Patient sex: M
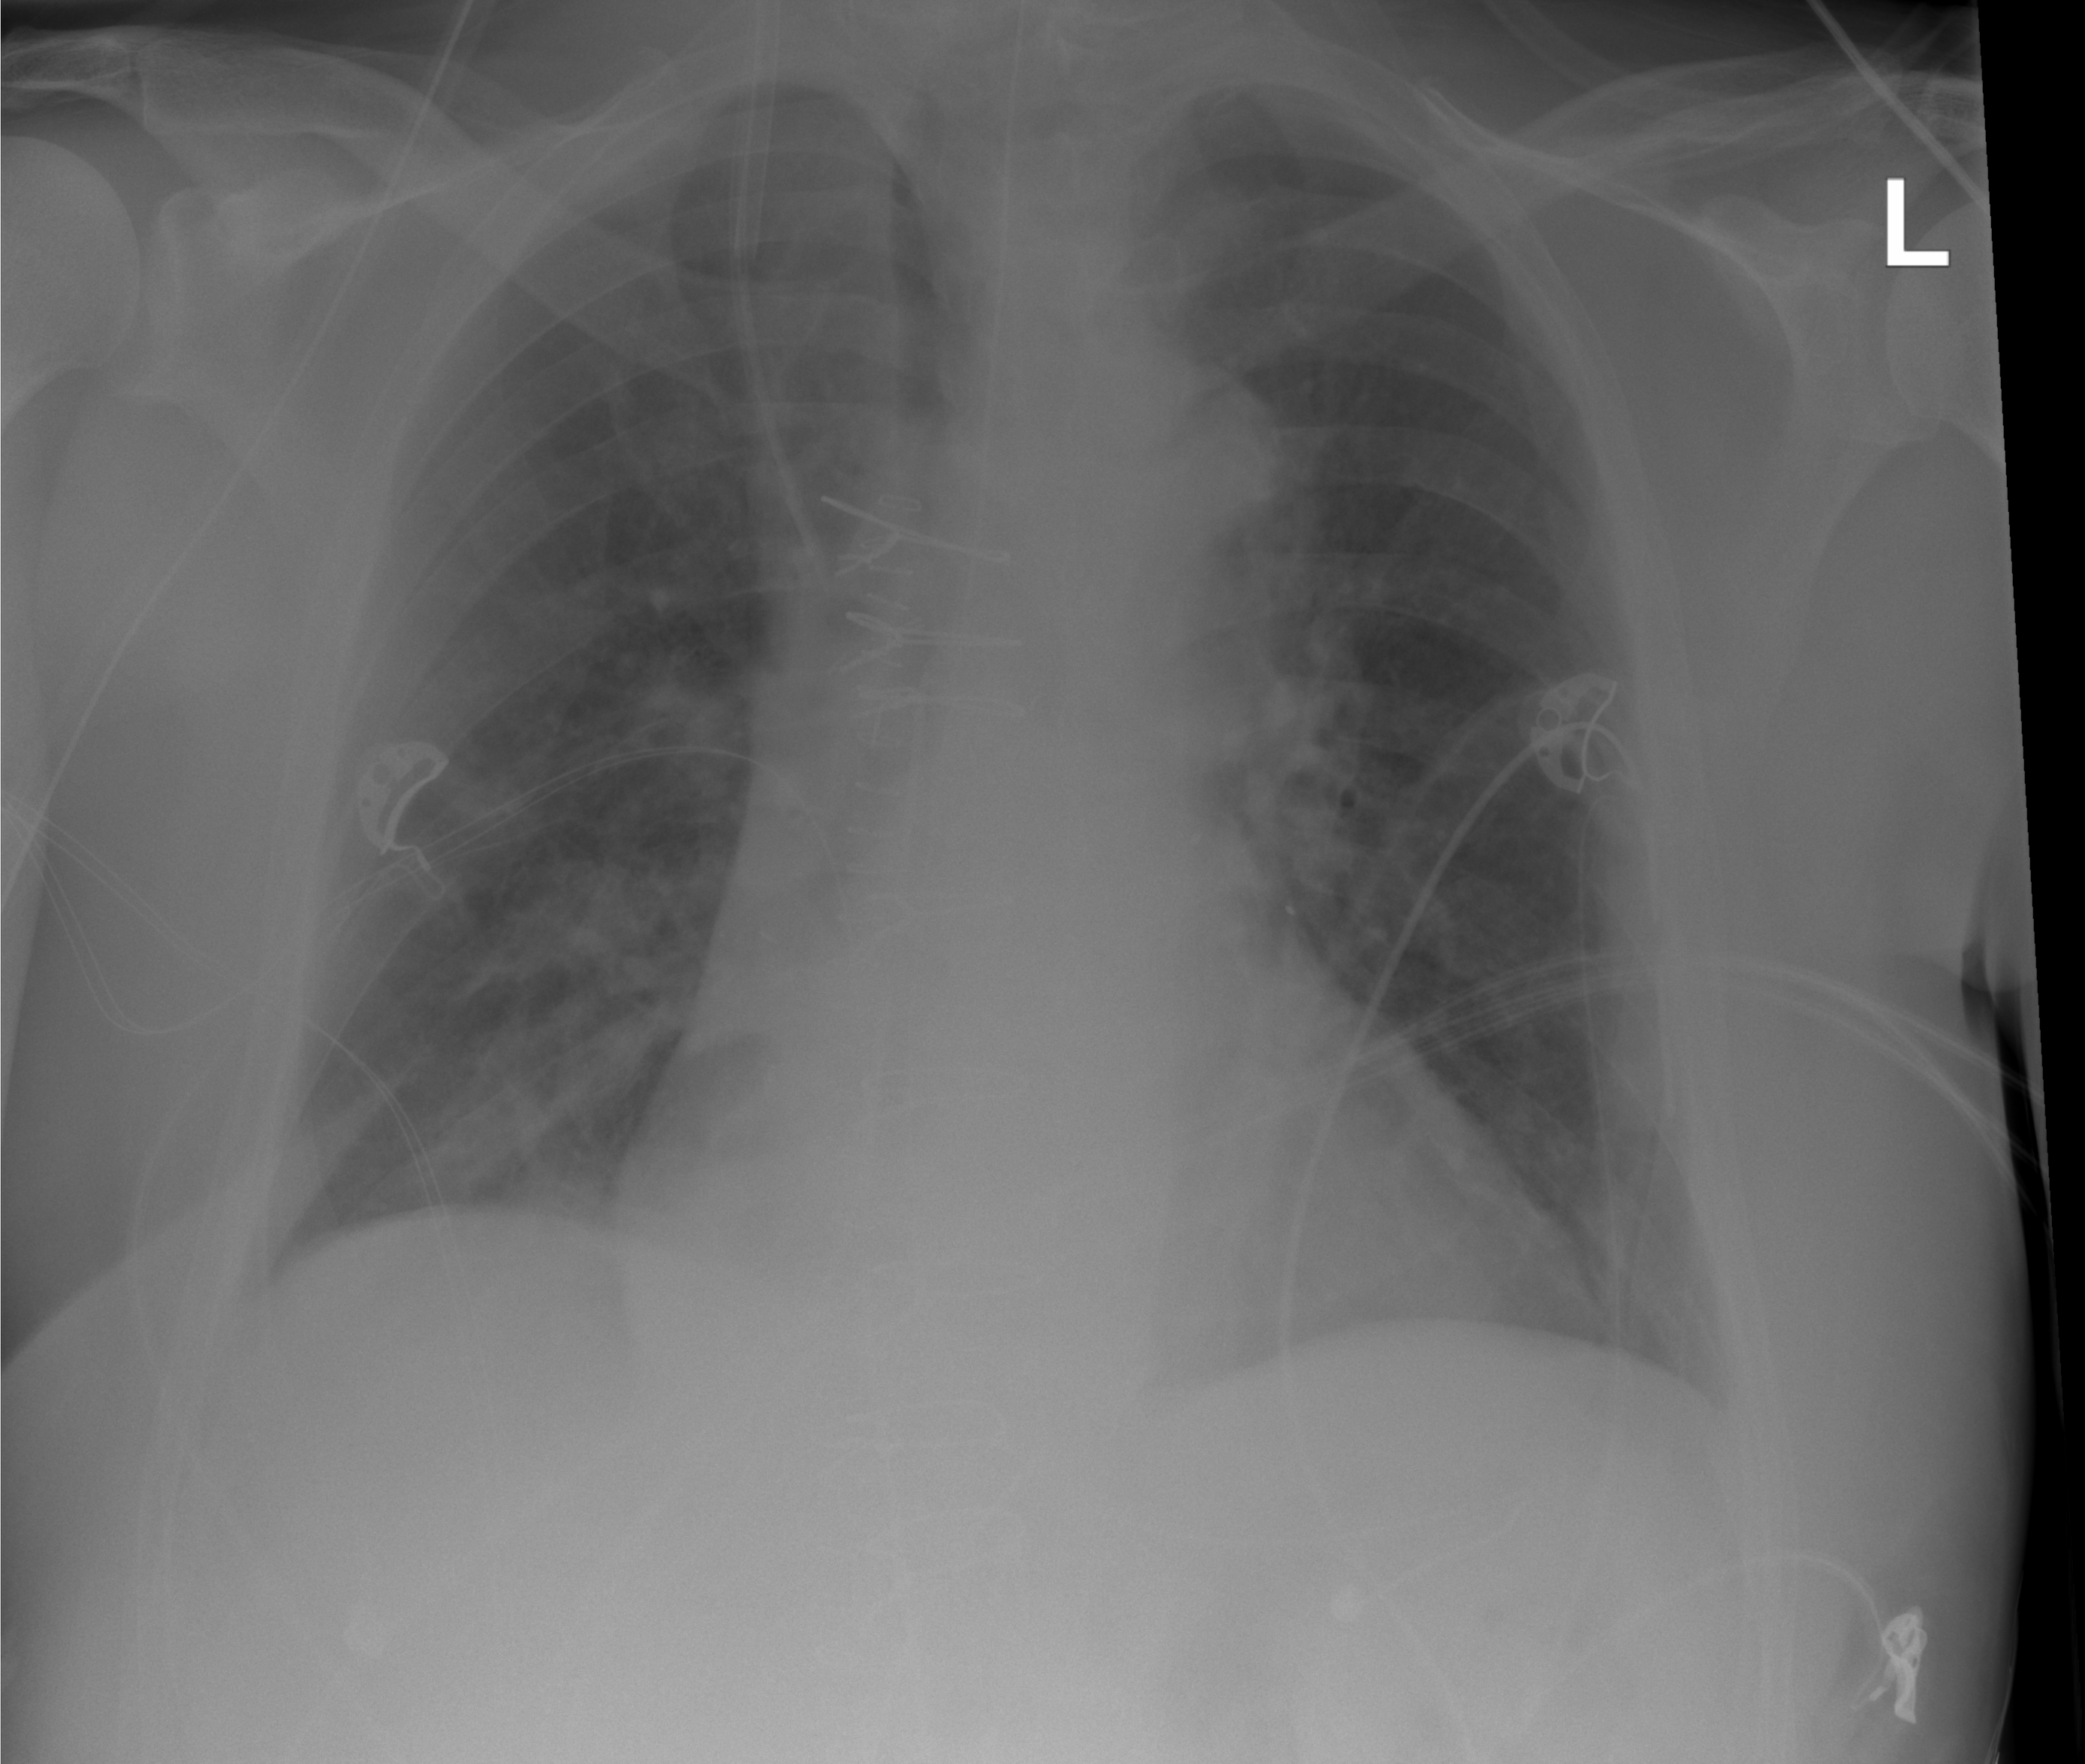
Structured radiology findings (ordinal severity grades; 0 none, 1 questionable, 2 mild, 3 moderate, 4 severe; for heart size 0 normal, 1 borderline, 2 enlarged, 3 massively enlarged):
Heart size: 0
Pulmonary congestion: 2
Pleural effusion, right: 0
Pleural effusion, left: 0
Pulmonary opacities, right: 2
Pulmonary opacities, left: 0
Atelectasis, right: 2
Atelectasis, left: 2